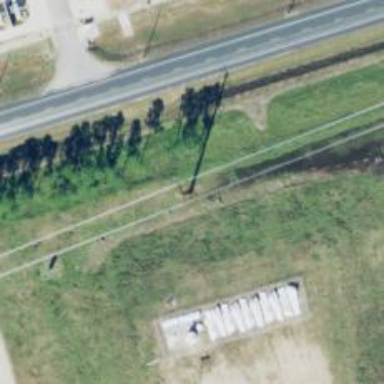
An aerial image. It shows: Power pole.